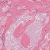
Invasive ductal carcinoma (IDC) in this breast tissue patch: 0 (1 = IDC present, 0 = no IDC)